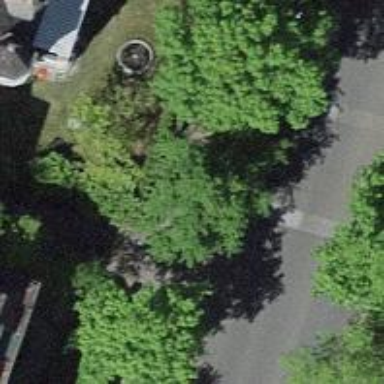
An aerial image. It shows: Tree-lined avenue.